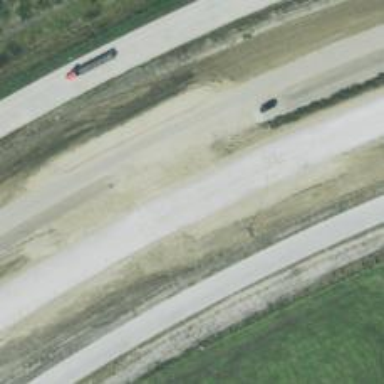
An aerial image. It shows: Toll gantry on the road.